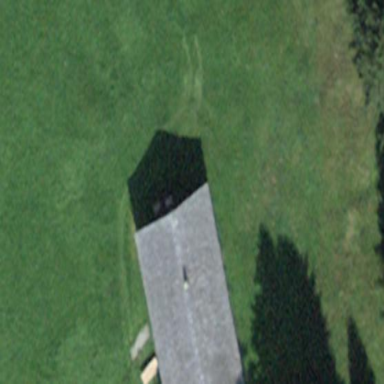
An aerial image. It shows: Cabin is depicted in the image.